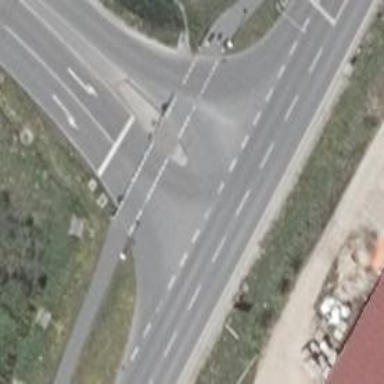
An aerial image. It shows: Road with traffic signals.